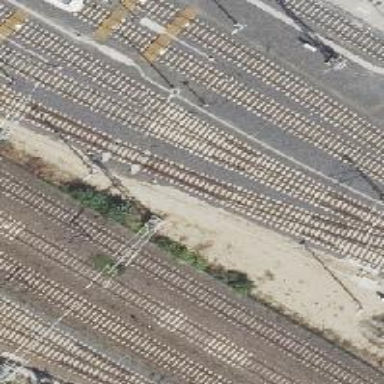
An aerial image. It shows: Railway switch.